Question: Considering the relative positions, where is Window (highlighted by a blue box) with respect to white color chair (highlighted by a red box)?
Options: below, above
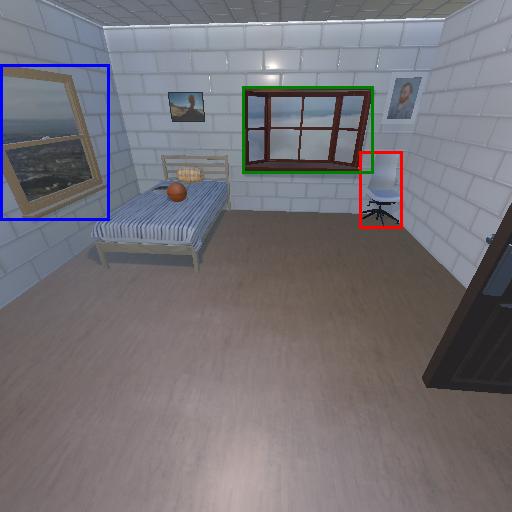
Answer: below